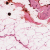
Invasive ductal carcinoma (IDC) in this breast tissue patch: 0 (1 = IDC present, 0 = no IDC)